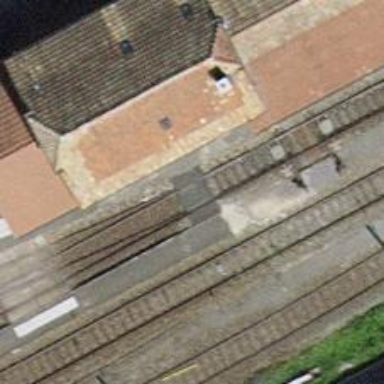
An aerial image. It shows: Uncontrolled railway crossing.